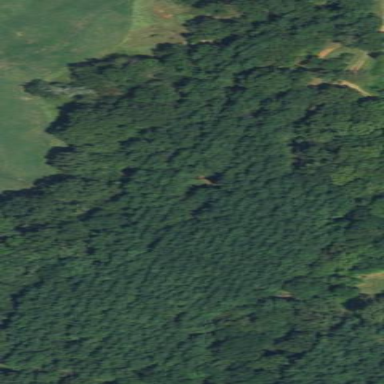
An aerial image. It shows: Forest with evergreen needle-leaved trees.